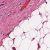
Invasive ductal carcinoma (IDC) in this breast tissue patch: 0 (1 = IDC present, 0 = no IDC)